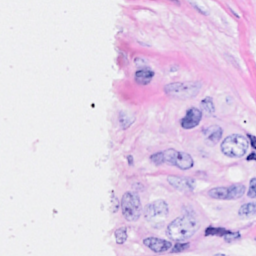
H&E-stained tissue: Breast